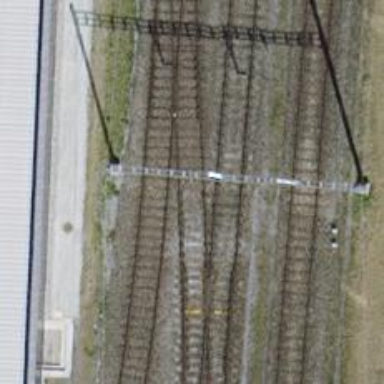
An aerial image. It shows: Single railway siding track.